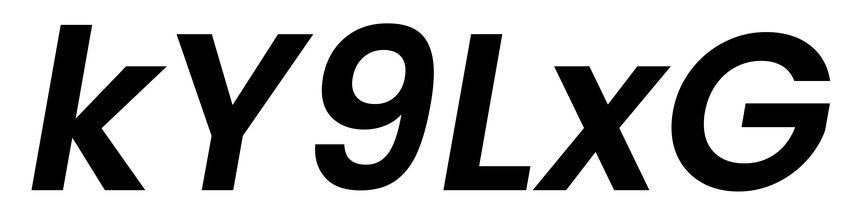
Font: Poppins-SemiBoldItalic